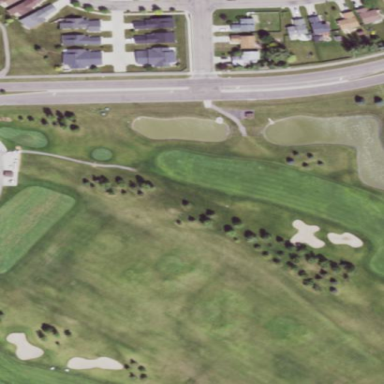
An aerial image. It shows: Scenic golf fairway.